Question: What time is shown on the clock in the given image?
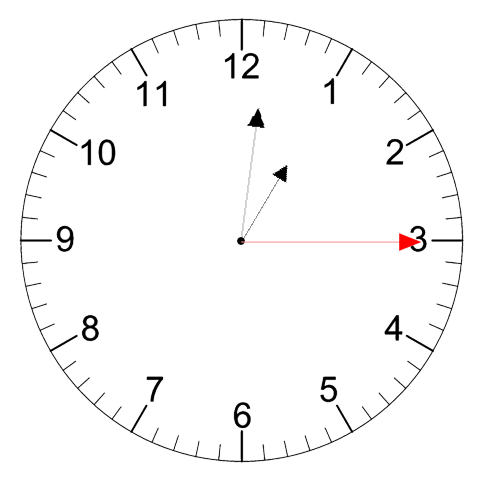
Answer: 01:01:15